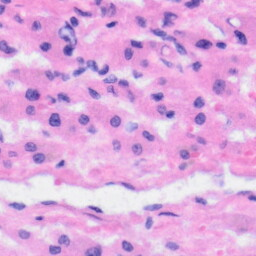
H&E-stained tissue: Liver